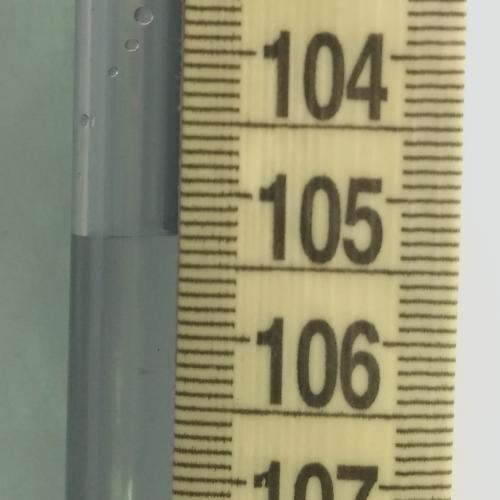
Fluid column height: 105.3 cm